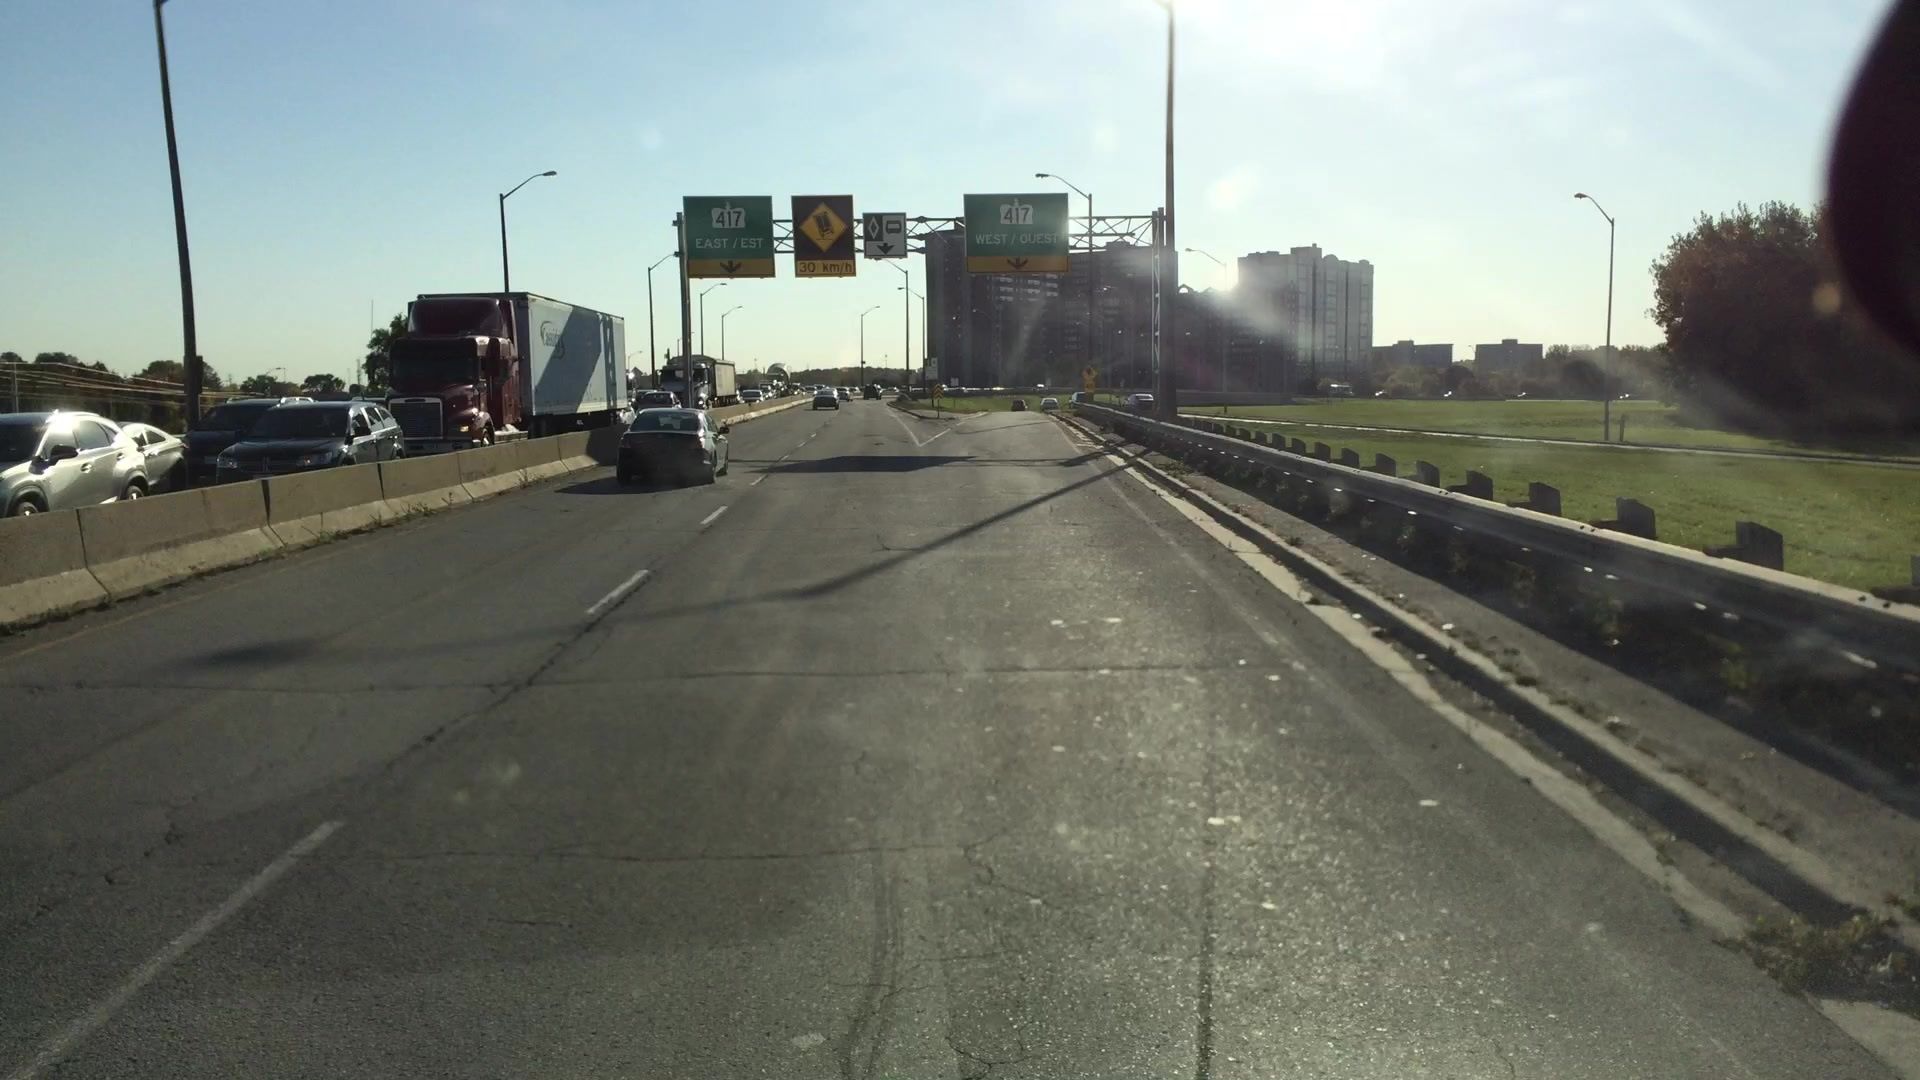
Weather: clear
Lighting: day
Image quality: good
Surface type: driving surface
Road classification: primary, motorway_link
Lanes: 2
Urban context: urban centre
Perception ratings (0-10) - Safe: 1.78, Lively: 1.8, Beautiful: 2.64, Boring: 1.95, Depressing: 5.52, Wealthy: 2.57